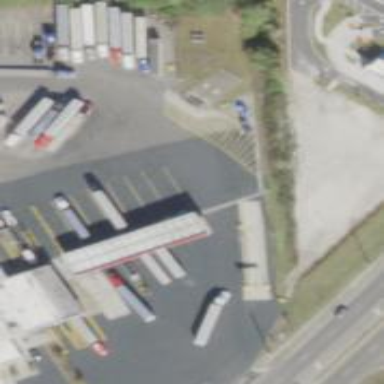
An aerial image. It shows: Weighbridge facility.